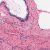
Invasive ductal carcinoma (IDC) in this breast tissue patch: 0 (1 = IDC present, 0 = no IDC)